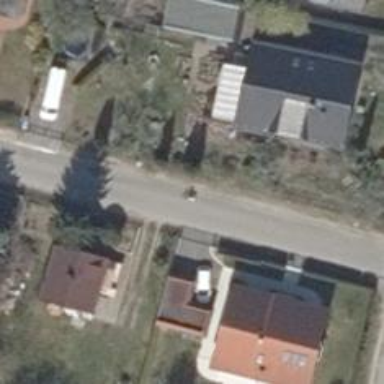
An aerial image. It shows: Driveway.